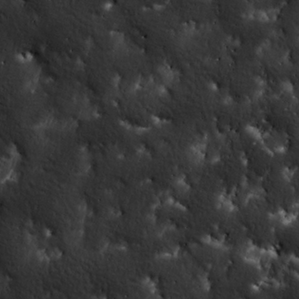
Label: non_frost